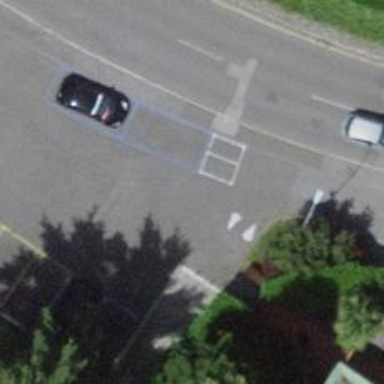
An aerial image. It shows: Motorcycle parking facility.